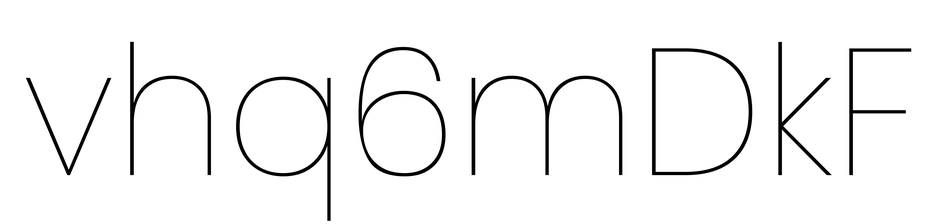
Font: Poppins-Thin